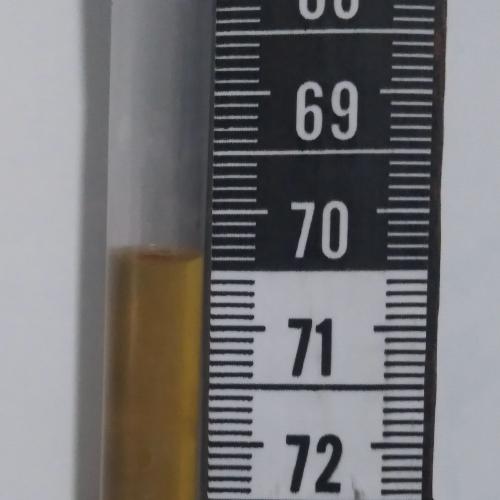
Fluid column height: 70.4 cm